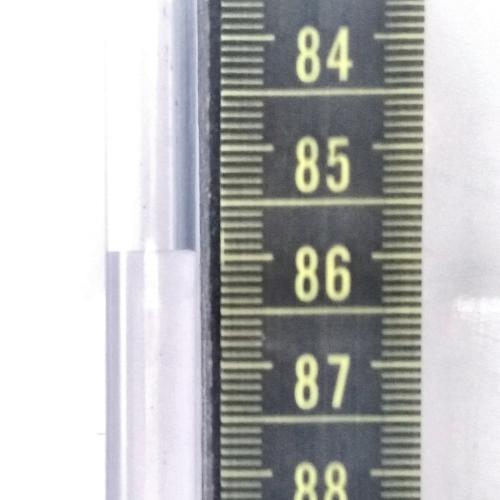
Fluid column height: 85.9 cm